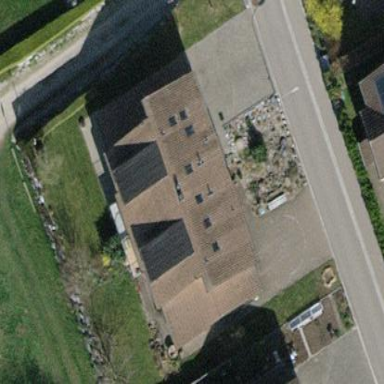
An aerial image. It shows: Terrace building.